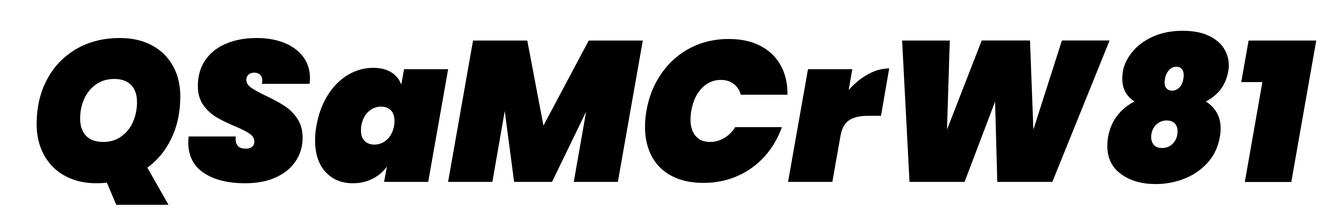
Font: Poppins-BlackItalic